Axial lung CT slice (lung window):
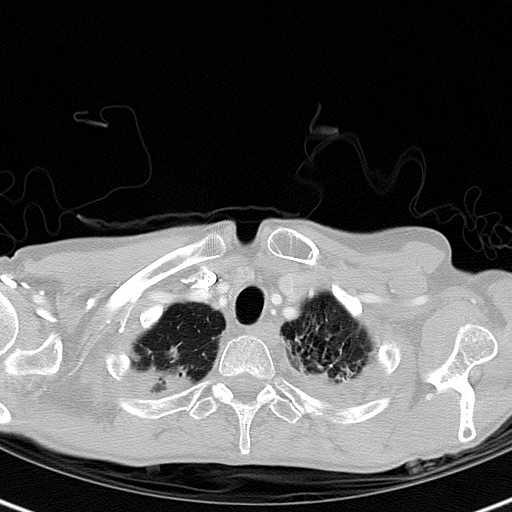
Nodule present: no